Current action and preconditions to check: path_clear

Your task: For each precondition in the list above, predict whether it will hold at this action.

Consider the current scene as observed from the mobile robot's camera, and analyze the predicted future states of all dynamic agents (e.g., people, animals, vehicles, or any moving entities) within the NEXT SECOND.

IMPORTANT: Only answer "very likely" if you are absolutely certain—based on strong, clear evidence—that a dynamic agent will violate the precondition in the predicted future state. Do NOT answer "very likely" for unlikely, ambiguous, or low-probability risks.

Ask yourself for each precondition: Is there a high probability, with clear and convincing evidence, that the predicted future states of any dynamic agent will interfere with the predicted future state of the currently executing action within the NEXT SECOND, causing that precondition to fail?

Assess the risk level based on these predictions. Use "likely" or "very likely" if motions create a clear risk of interference.

Use "neutral" or "improbable" if agents are nearby but their predicted paths are clearly diverging or non-conflicting.

Failure Risk Categories: "very improbable", "improbable", "neutral", "likely", "very likely"

Answer Format: Output ONLY the probability_of_failure value from these categories: "very improbable", "improbable", "neutral", "likely", "very likely"

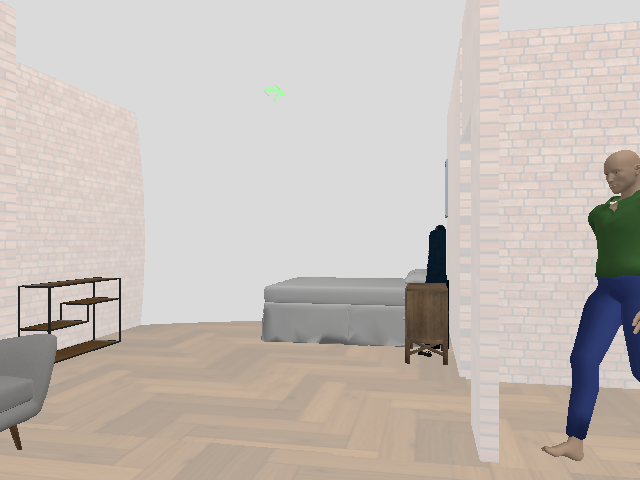

Answer: neutral